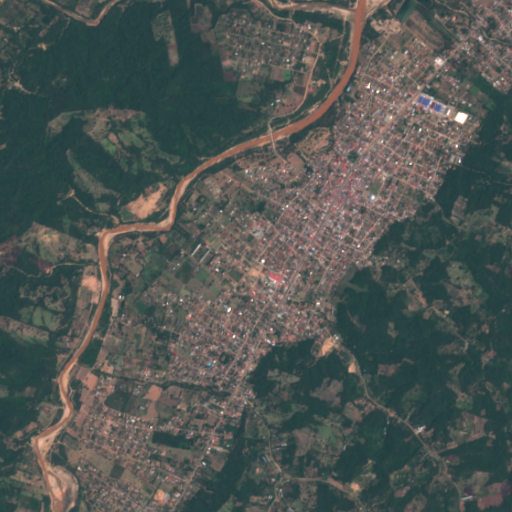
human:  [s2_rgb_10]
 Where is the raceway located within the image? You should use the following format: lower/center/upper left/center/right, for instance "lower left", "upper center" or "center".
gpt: The raceway is located in the upper center of the image.
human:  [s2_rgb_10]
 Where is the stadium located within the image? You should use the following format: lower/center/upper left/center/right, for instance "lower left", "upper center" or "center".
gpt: The stadium is located in the center right of the image.
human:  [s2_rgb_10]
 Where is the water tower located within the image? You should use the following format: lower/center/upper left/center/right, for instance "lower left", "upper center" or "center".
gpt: The water tower is located in the center of the image.
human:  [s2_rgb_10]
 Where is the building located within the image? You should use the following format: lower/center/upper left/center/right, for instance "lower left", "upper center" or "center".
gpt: There is no building in the image.